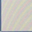
Piece: xx